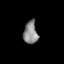
Tissue: lung
Cell type: T cells
Senescence score: 0.1833
Nuclear area (px): 318
Mean DAPI intensity: 135.947